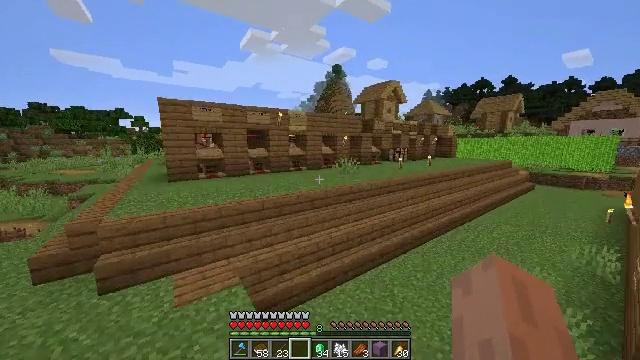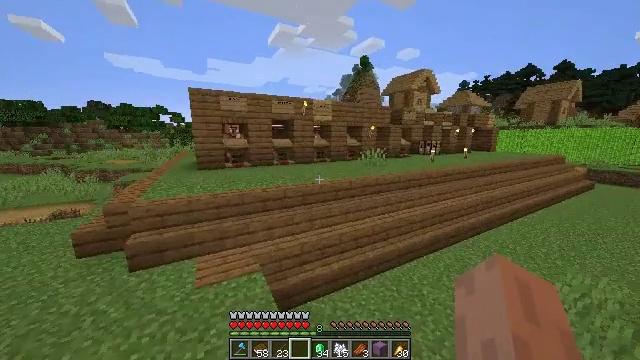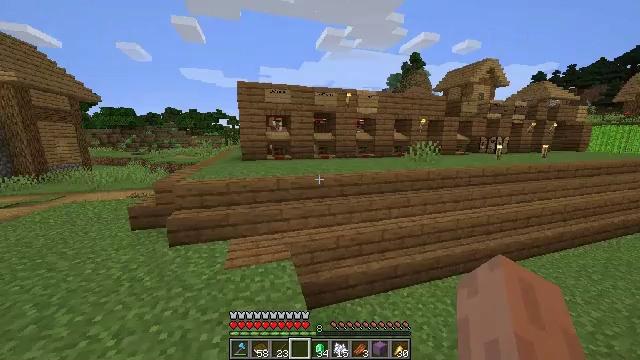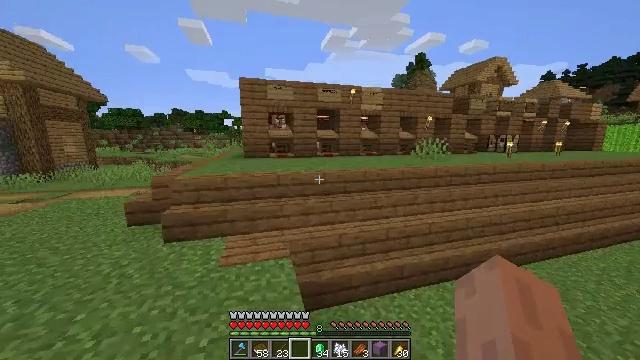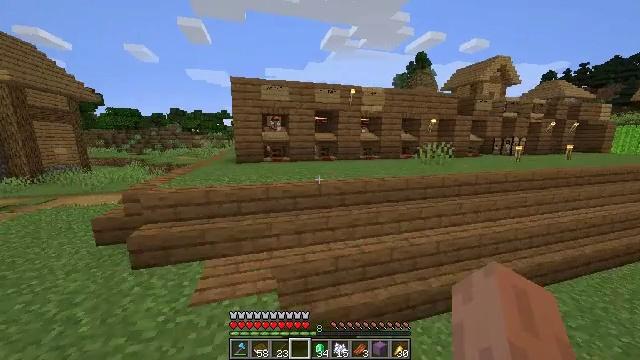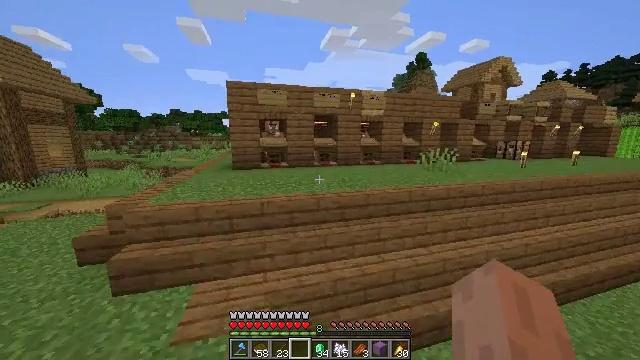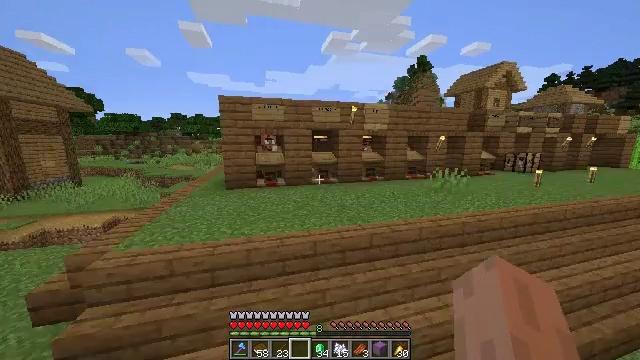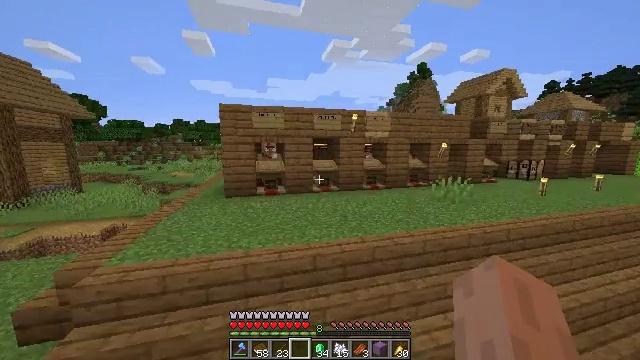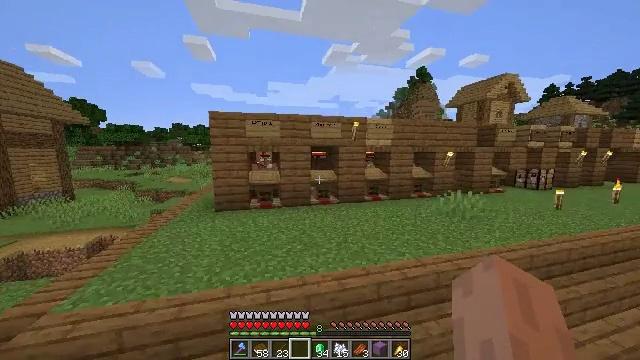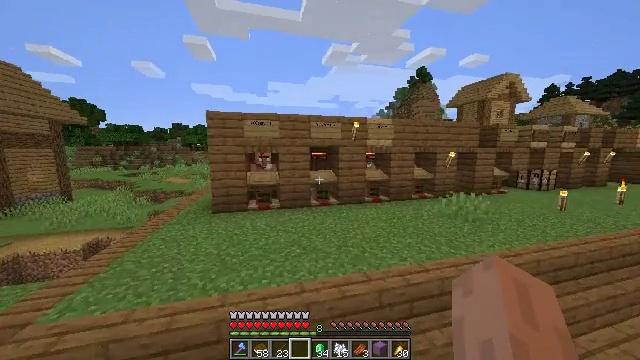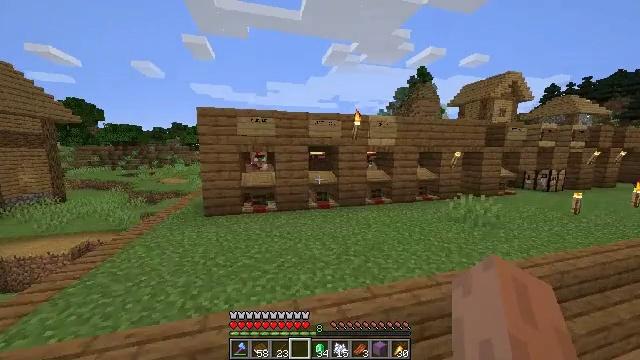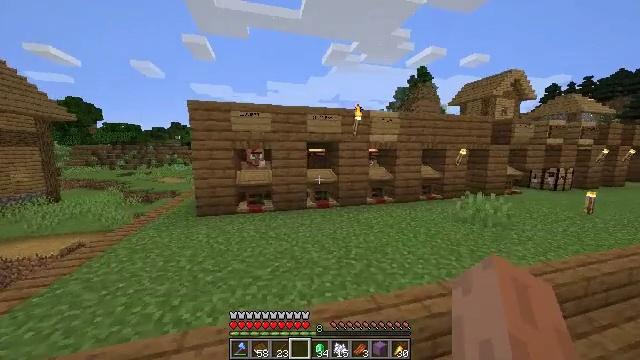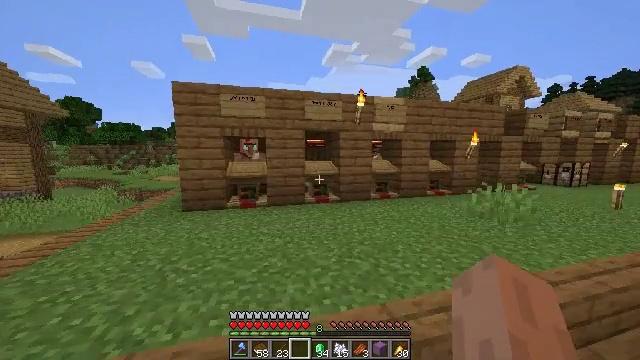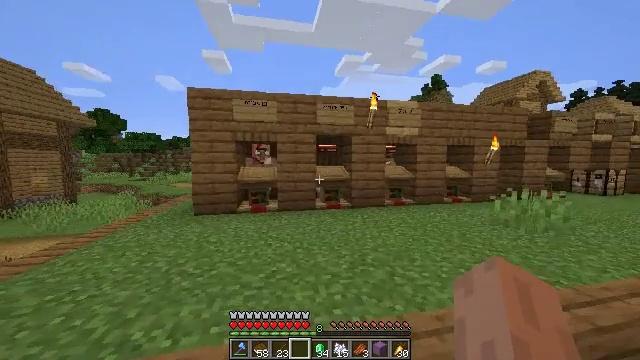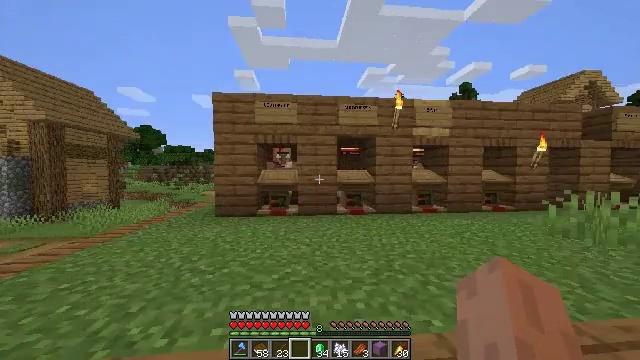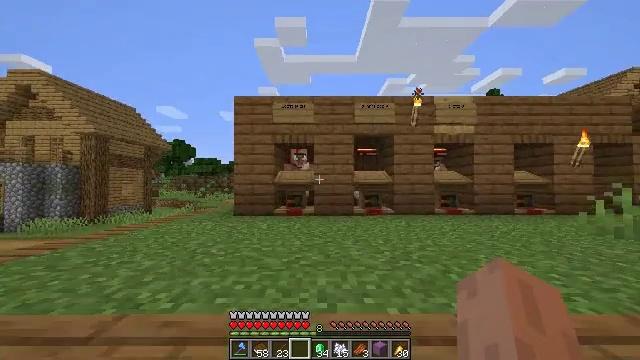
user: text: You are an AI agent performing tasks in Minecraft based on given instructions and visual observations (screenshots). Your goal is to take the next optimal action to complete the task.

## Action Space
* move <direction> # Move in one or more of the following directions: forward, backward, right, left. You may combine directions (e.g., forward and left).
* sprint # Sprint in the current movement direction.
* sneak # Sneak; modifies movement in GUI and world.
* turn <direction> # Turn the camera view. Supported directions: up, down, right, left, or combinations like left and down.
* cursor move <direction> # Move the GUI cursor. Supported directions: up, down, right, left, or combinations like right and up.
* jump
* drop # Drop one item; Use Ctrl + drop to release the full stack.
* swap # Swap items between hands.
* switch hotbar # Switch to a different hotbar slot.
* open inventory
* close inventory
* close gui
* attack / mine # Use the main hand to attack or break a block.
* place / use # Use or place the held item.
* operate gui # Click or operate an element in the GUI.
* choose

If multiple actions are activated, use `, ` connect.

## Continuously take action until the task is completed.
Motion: motion action
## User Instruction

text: Enchant a book to create an enchanted book.
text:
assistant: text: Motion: move forward, sprint, turn left and down, jump
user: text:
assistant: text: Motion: move forward, sprint, turn left, jump
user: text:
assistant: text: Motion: move forward, sprint, turn left, jump
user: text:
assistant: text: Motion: move forward, sprint, jump
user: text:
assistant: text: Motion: move forward, sprint, jump
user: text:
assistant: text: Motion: move forward, sprint, jump
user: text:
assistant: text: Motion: move forward, sprint, turn up, jump
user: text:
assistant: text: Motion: move forward, sprint, jump
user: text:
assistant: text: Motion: move forward, sprint, jump
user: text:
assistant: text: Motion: move forward, sprint, jump
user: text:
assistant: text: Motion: move forward, sprint, jump
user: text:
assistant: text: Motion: move forward, sprint, jump
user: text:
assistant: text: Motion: move forward, sprint, turn left and up
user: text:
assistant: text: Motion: move forward, sprint, turn left and up
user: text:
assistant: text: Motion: move forward, sprint, turn left and up
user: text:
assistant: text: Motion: move forward, sprint
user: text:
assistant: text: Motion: move forward, sprint
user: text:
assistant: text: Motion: move forward, sprint
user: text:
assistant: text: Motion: move forward
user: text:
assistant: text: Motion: no_op
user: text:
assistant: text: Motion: no_op
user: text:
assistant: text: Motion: no_op
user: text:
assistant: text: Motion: no_op
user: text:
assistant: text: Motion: no_op
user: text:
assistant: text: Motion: no_op
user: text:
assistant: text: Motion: no_op
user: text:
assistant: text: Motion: no_op
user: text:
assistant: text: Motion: no_op
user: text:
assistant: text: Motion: no_op
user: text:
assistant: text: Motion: no_op